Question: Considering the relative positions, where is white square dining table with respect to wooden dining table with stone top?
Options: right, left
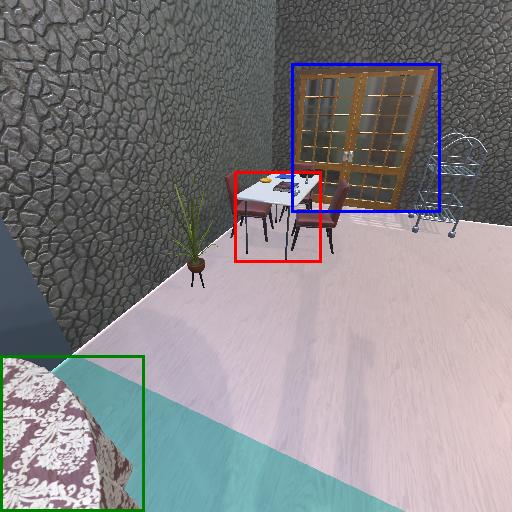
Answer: right